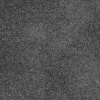
Atmospheric dust classification: dusty